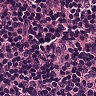
Metastatic tissue present: no